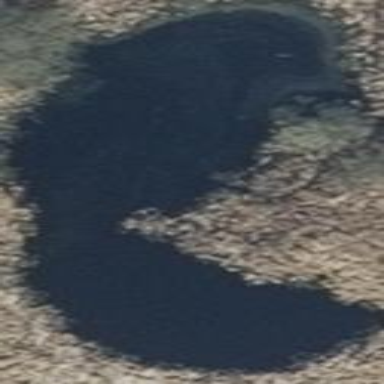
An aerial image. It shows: Pond with natural water.